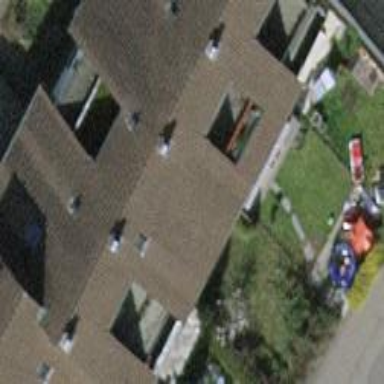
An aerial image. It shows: Terrace building.